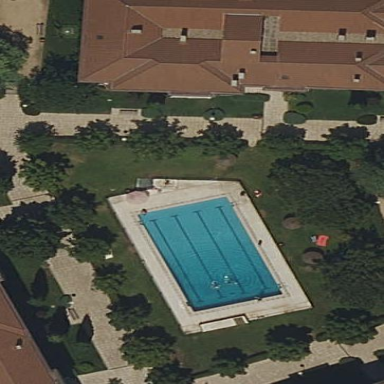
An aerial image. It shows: Swimming pool located in leisure land.